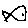
Label: fish